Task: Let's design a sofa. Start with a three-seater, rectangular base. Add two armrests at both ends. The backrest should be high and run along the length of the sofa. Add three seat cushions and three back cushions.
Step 281:
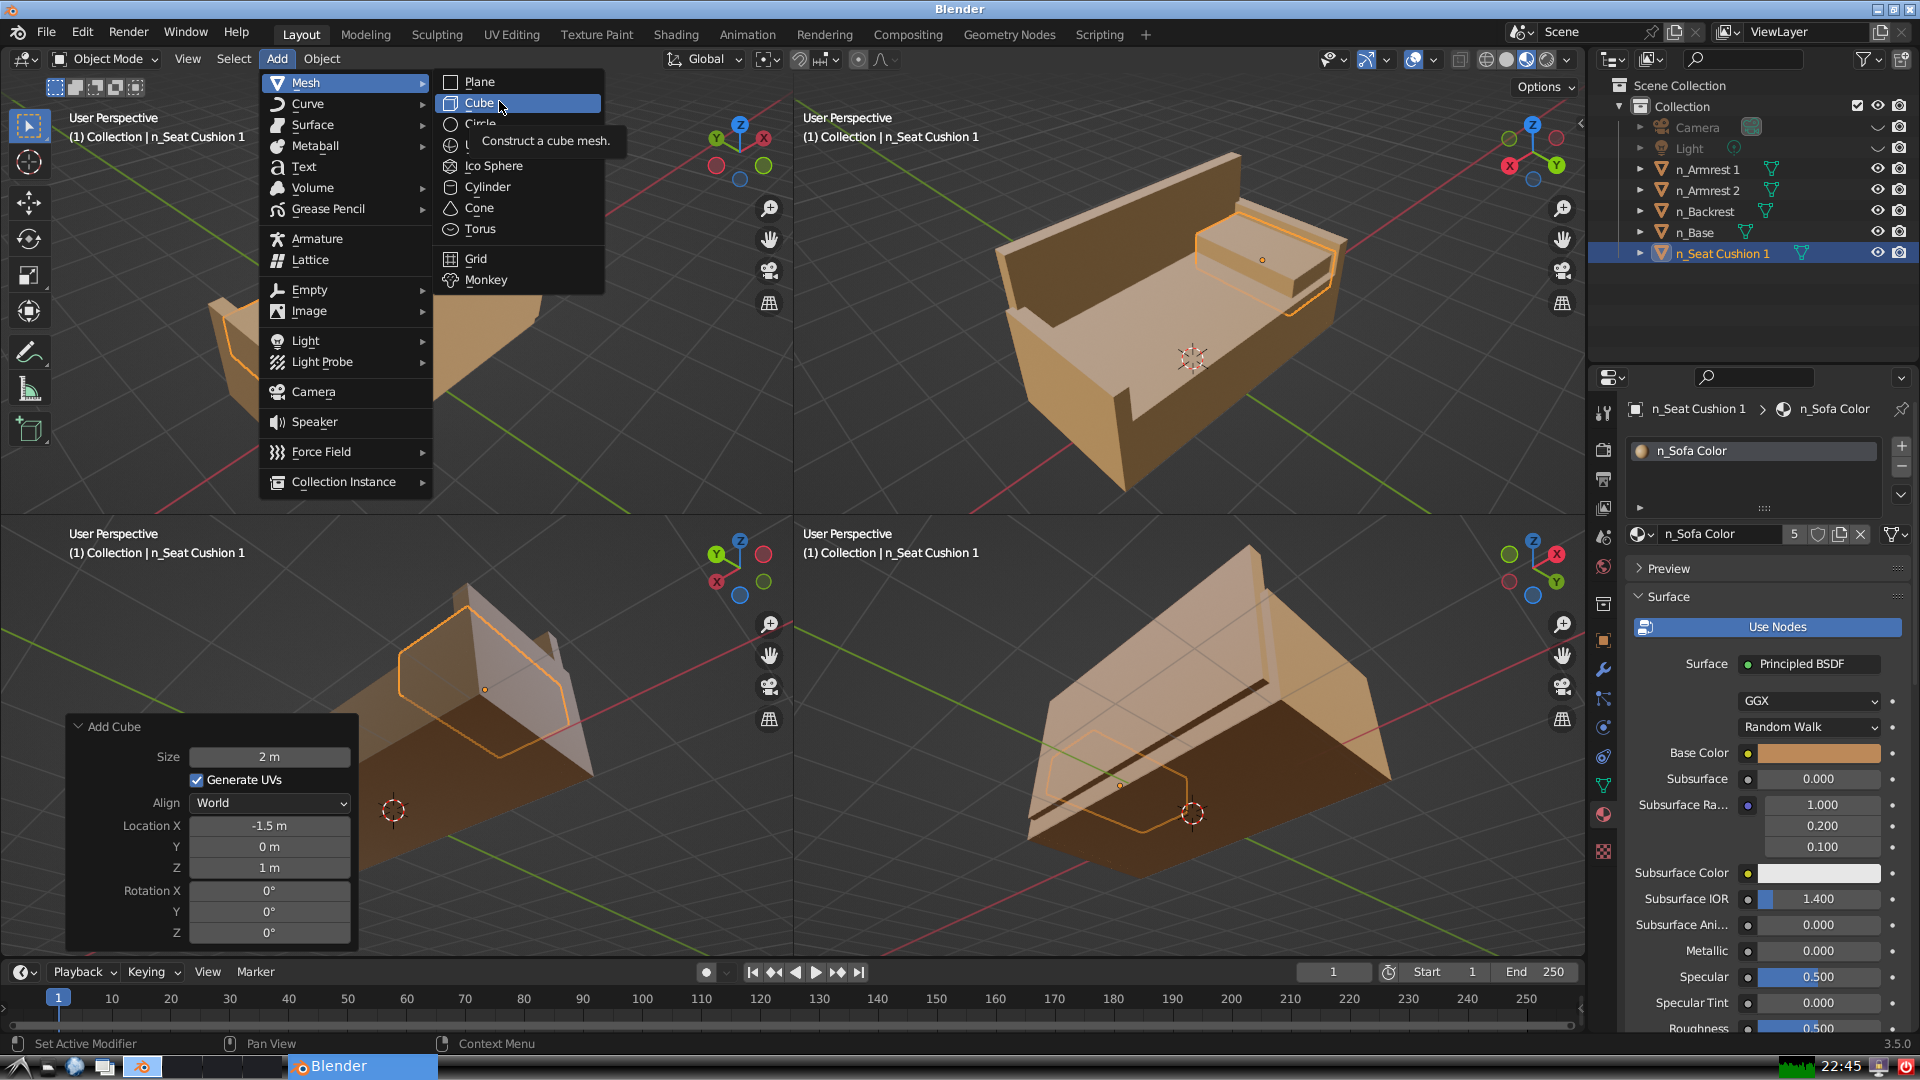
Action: click: no